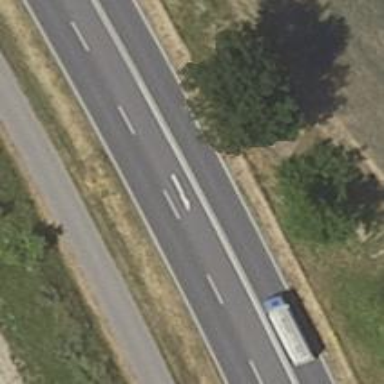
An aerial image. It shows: Asphalt trunk motorway.